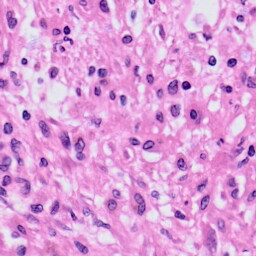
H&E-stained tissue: Skin